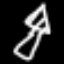
Label: leaf